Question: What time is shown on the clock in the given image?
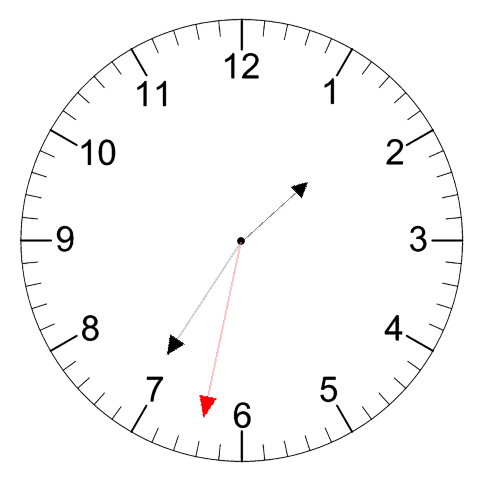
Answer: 01:35:32